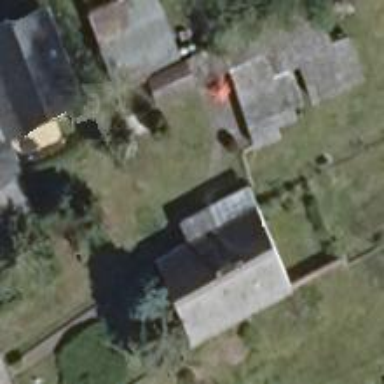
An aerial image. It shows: Flat-roofed grey house.